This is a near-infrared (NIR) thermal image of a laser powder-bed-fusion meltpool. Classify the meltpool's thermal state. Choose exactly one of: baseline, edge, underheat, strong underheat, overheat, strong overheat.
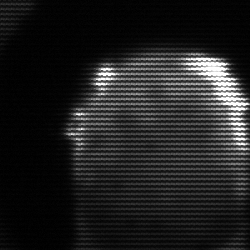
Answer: edge